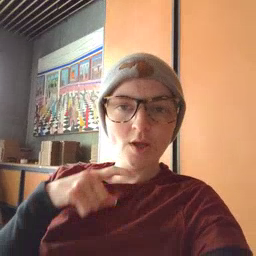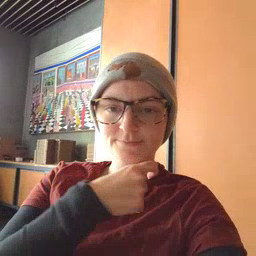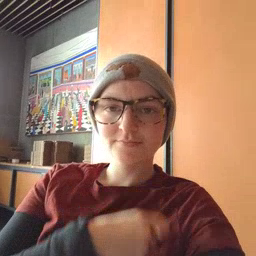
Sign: cereal